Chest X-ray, PA view. Patient: 54 years old, sex F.
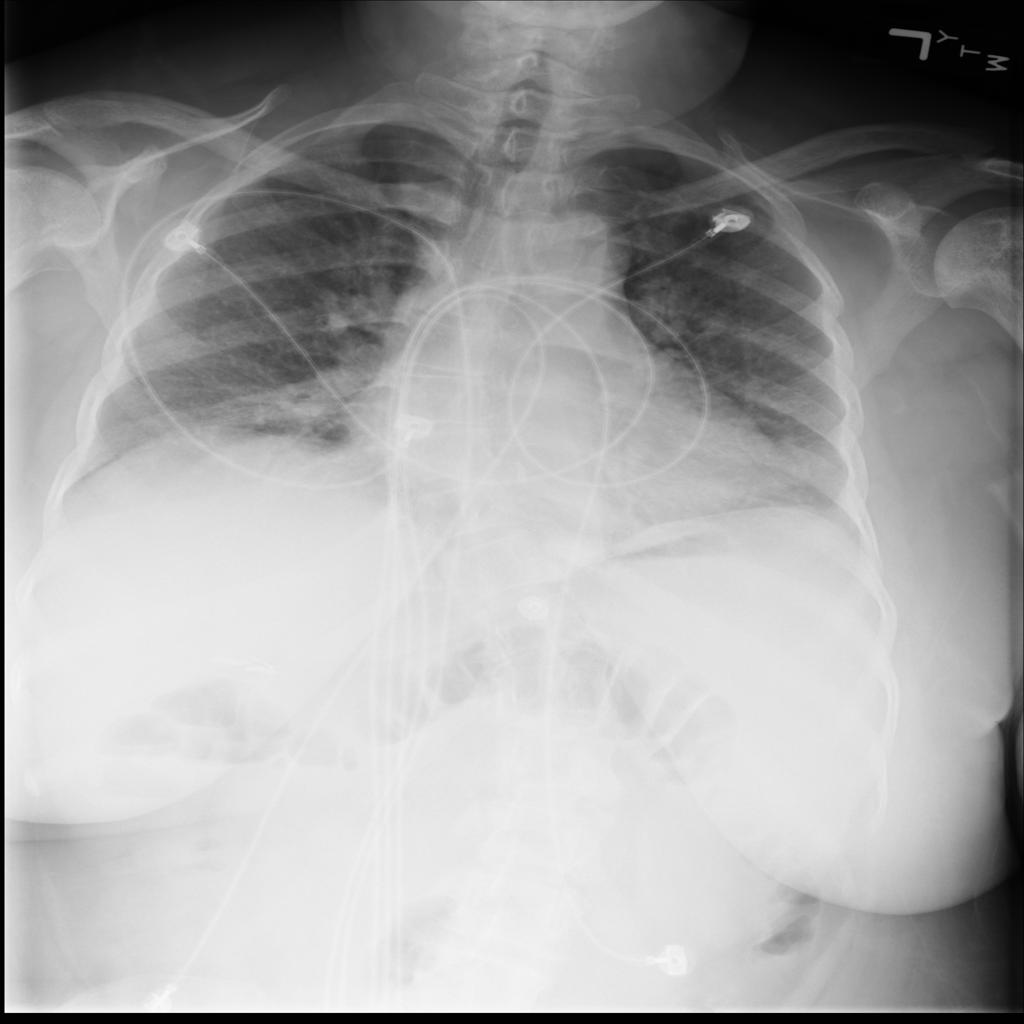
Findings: No Finding